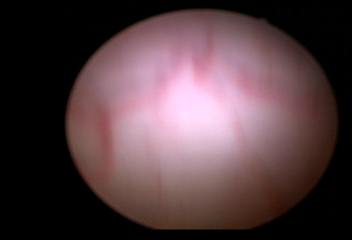
Modality: WLC
Class: Normal mucosa
Bladder cancer association: No